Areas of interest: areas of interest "Sport and cultural"
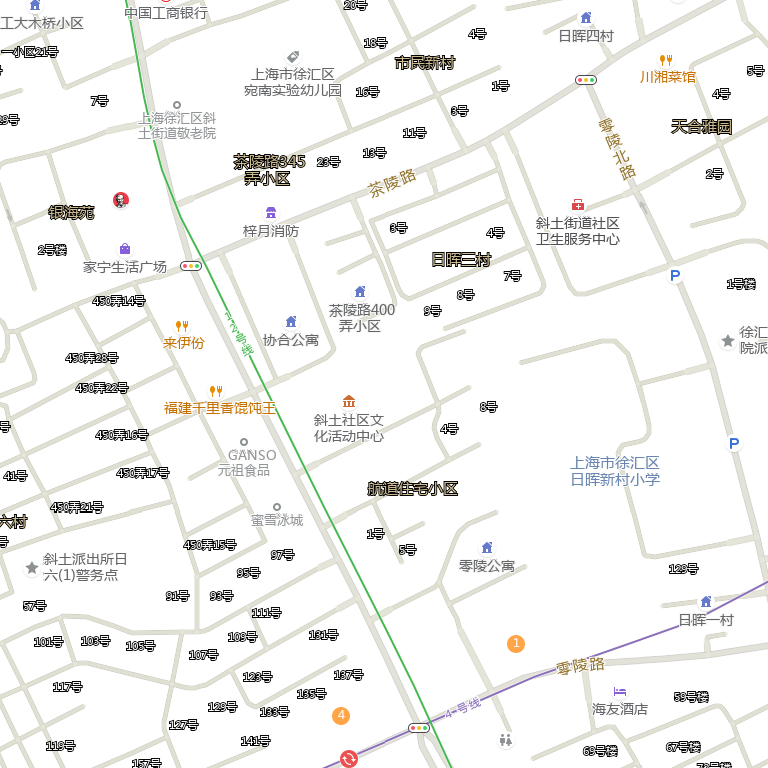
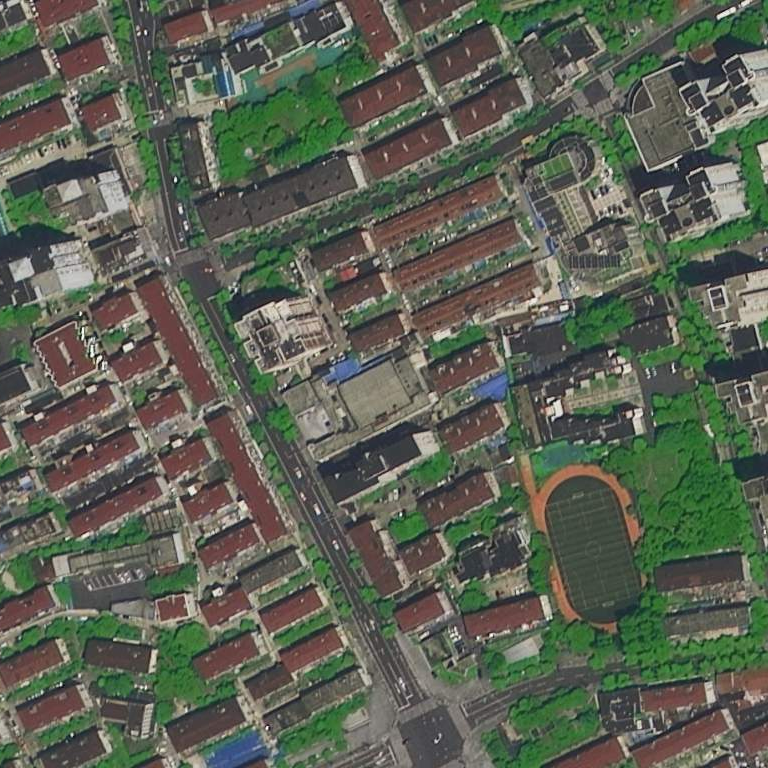